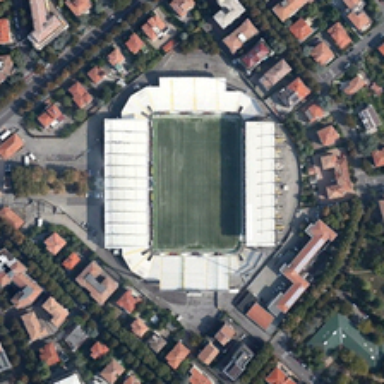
Many buildings and green trees are around a stadium .